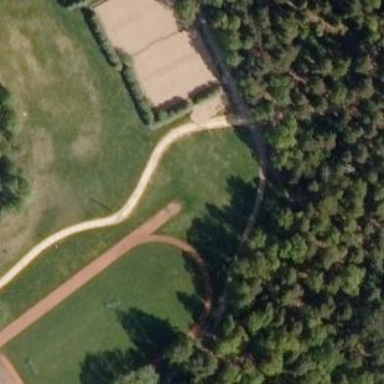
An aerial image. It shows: Classic Nordic skiing track.